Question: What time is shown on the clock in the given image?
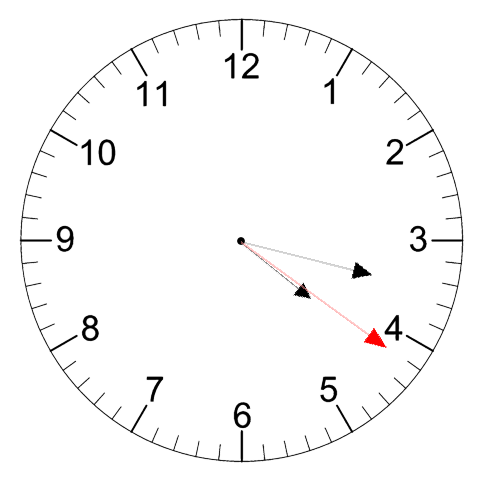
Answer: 04:17:21